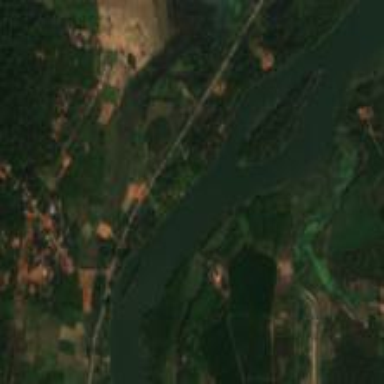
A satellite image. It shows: Beautiful view of river.